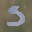
Label: 5